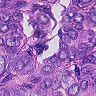
Metastatic tissue present: yes